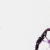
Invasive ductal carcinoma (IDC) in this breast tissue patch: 0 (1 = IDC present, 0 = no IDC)